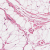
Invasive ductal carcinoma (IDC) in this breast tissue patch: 0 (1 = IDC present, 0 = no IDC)